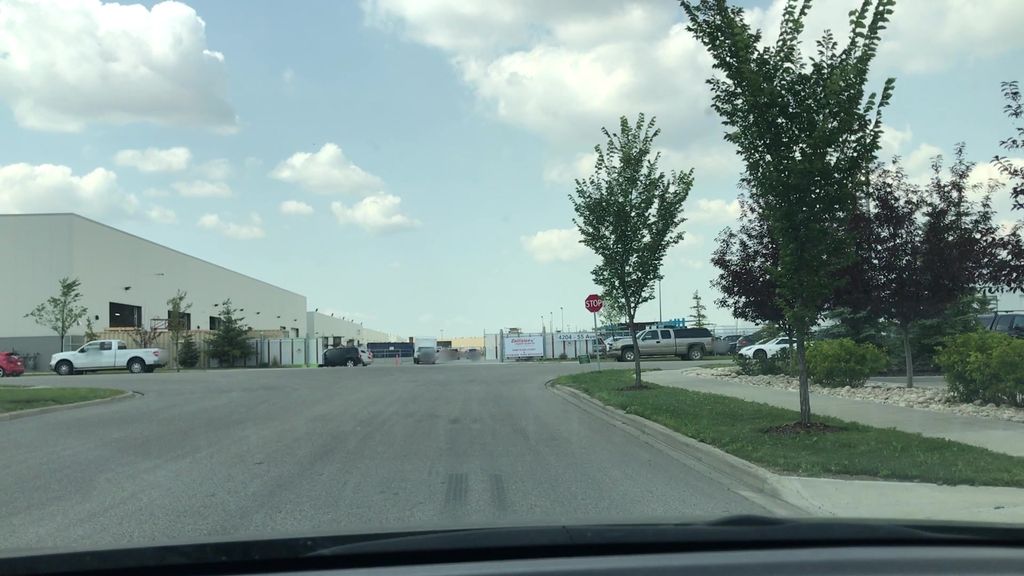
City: edmonton